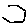
Label: hexagon